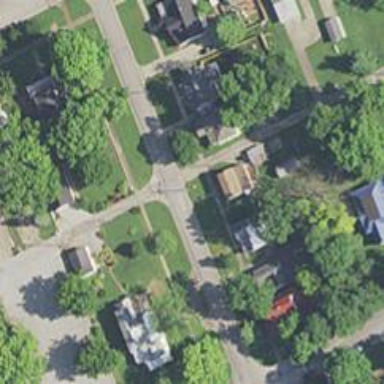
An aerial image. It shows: Alley classified as service road.